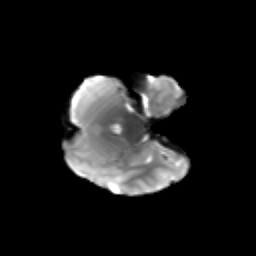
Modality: T2w
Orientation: axial
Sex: male
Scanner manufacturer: siemens
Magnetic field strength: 3 T
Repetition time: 5 s
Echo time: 0.071 s